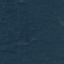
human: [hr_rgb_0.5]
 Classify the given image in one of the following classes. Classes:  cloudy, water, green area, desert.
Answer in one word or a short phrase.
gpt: green area